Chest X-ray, PA view. Patient: 51 years old, sex M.
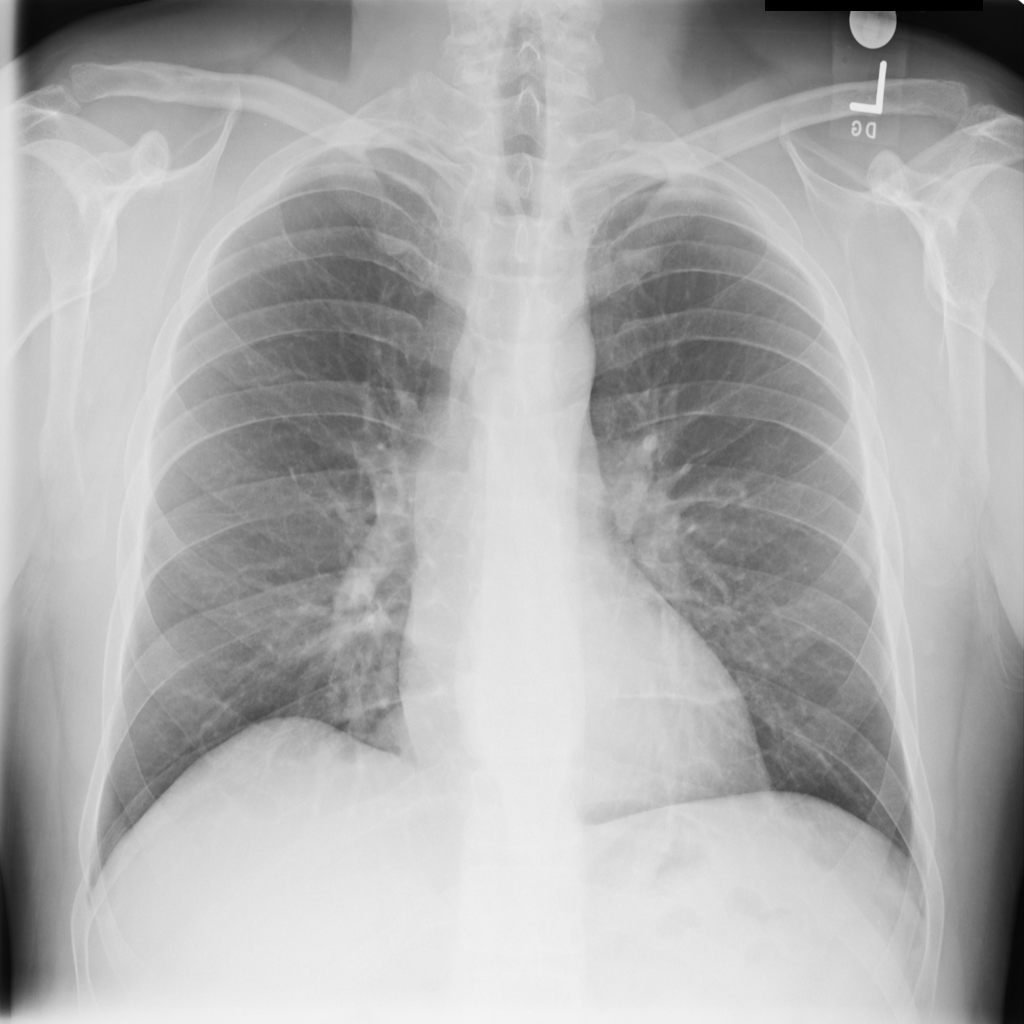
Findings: No Finding